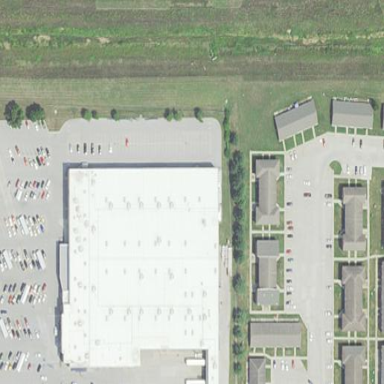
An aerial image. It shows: Retail building.